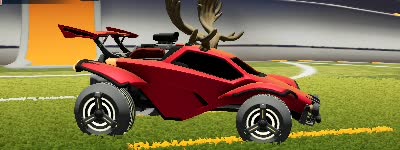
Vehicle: octane